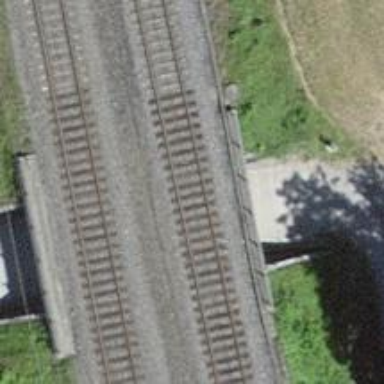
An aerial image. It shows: Track road with grade2 tracktype. It goes through tunnel.